Current action and preconditions to check: trajectory_clear

Your task: For each precondition in the list above, predict whether it will hold at this action.

Consider the current scene as observed from the mobile robot's camera, and analyze the predicted future states of all dynamic agents (e.g., people, animals, vehicles, or any moving entities) within the NEXT SECOND.

IMPORTANT: Only answer "very likely" if you are absolutely certain—based on strong, clear evidence—that a dynamic agent will violate the precondition in the predicted future state. Do NOT answer "very likely" for unlikely, ambiguous, or low-probability risks.

Ask yourself for each precondition: Is there a high probability, with clear and convincing evidence, that the predicted future states of any dynamic agent will interfere with the predicted future state of the currently executing action within the NEXT SECOND, causing that precondition to fail?

Assess the risk level based on these predictions. Use "likely" or "very likely" if motions create a clear risk of interference.

Use "neutral" or "improbable" if agents are nearby but their predicted paths are clearly diverging or non-conflicting.

Failure Risk Categories: "very improbable", "improbable", "neutral", "likely", "very likely"

Answer Format: Output ONLY the probability_of_failure value from these categories: "very improbable", "improbable", "neutral", "likely", "very likely"

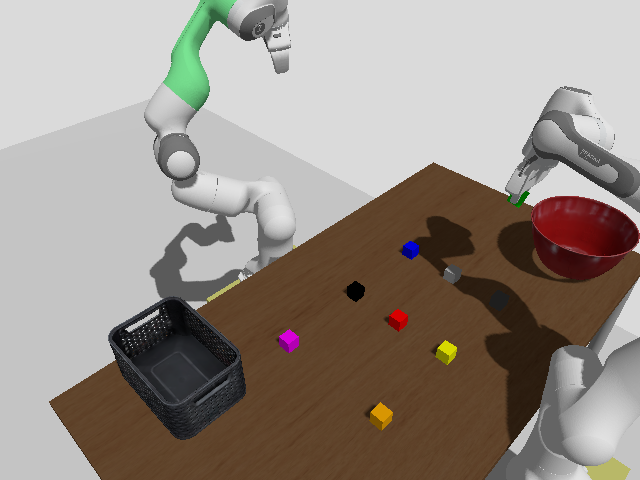

Answer: very improbable